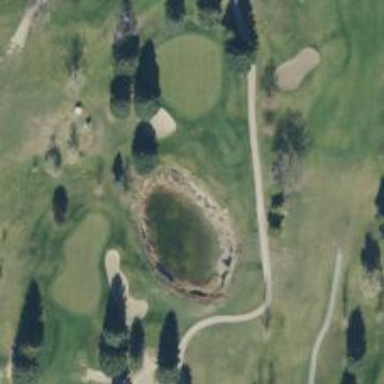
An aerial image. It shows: Golf hole.